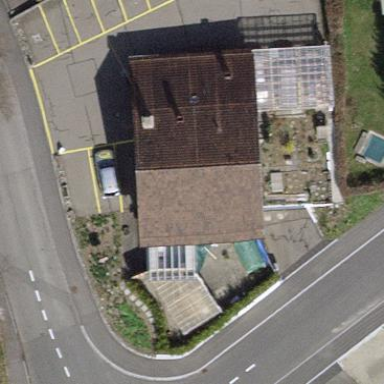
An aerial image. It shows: Restaurant in building.